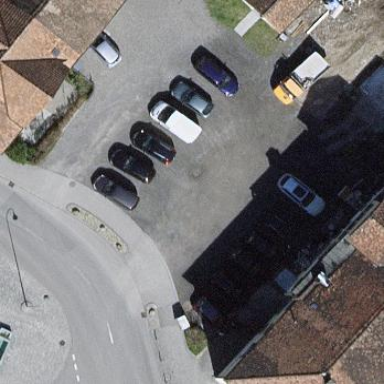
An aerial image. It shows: Parking area with fine gravel surface.